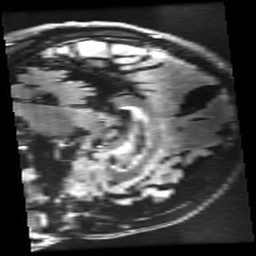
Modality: FLAIR
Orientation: sagittal
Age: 75
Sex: female
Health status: healthy
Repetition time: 12 s
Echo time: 0.09782 s